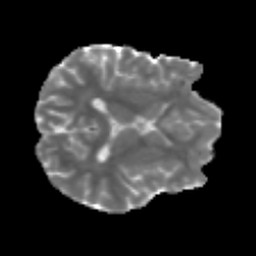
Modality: MD
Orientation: axial
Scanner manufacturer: siemens
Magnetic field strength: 3 T
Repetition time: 3.6 s
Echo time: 0.092 s